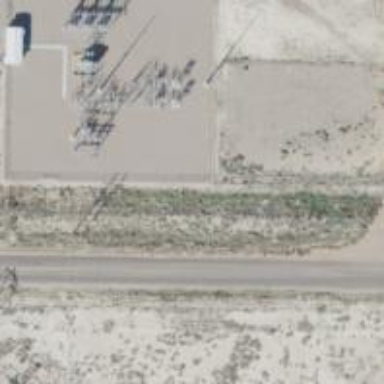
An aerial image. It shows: Power substation dedicated to generation.